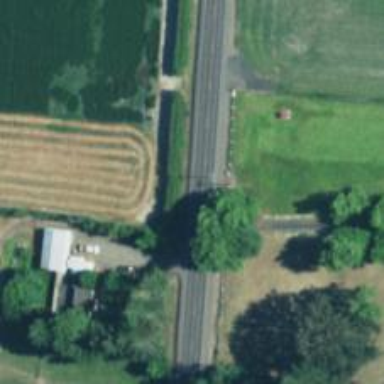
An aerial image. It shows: Asphalt trunk highway.